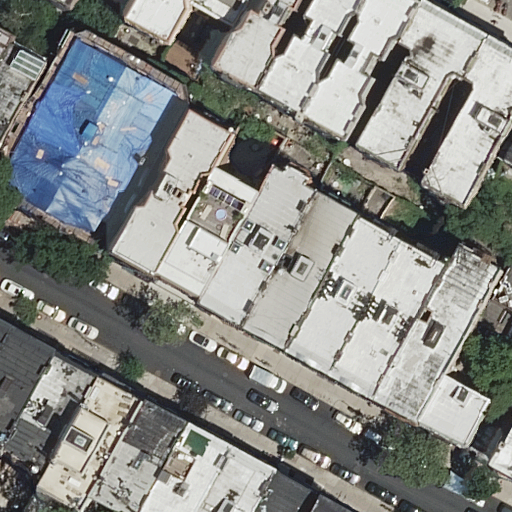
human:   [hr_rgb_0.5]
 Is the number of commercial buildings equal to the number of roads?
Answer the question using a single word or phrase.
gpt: no

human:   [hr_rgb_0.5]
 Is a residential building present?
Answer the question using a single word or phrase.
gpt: yes

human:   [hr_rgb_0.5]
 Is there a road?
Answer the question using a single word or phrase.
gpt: yes

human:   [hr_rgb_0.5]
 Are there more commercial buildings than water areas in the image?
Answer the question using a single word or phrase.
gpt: no

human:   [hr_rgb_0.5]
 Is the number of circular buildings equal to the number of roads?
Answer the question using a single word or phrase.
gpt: no

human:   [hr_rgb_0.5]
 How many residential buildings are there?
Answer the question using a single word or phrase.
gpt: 32

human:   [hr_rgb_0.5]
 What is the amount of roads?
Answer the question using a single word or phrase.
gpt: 1

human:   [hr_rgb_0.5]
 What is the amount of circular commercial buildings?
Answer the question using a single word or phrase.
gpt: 0

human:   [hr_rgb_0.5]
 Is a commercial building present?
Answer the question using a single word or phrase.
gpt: no

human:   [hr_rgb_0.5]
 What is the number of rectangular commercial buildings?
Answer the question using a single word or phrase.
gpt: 0

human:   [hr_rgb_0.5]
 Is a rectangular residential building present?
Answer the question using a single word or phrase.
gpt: yes

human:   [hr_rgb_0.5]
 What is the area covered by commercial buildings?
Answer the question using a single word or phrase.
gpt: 0m2

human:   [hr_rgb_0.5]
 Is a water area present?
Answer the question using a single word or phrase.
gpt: no

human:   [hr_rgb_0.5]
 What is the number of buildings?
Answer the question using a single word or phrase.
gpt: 32

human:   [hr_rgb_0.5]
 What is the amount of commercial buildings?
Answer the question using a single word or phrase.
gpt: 0

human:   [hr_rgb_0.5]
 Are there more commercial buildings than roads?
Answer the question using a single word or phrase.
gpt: no

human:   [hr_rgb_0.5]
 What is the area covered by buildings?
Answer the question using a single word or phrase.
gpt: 5903m2

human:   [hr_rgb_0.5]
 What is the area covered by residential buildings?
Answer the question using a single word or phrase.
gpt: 5903m2

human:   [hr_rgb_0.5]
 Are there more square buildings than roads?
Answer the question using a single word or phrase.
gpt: no

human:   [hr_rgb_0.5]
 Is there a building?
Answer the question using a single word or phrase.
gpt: yes

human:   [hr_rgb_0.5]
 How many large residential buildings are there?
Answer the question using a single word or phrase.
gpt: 1

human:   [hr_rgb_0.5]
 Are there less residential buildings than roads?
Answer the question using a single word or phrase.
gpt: no

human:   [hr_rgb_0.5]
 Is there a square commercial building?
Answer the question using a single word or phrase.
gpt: no

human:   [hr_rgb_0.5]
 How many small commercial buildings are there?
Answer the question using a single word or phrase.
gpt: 0

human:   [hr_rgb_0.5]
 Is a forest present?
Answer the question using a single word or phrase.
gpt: no

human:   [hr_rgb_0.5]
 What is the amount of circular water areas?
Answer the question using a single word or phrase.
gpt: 0

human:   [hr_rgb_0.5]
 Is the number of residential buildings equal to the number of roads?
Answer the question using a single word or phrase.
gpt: no

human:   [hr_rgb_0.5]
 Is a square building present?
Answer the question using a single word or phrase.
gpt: no

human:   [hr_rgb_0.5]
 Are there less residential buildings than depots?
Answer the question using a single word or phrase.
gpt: no

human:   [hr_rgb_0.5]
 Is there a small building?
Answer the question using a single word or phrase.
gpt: yes

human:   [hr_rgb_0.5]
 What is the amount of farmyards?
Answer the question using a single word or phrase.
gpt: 0

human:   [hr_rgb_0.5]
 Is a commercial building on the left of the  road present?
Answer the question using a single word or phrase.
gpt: no

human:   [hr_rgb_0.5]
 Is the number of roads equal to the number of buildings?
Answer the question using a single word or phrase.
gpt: no

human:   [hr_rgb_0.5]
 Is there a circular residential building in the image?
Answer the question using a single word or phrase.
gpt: no

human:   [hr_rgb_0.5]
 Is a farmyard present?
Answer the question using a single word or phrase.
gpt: no

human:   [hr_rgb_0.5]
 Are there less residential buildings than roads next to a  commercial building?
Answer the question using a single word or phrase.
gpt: no

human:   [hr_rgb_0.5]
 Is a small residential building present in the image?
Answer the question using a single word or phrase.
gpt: yes

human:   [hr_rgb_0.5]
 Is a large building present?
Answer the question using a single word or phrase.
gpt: yes

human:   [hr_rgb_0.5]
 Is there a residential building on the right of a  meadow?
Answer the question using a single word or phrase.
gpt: no

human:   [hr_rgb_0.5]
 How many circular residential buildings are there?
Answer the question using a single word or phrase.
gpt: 0

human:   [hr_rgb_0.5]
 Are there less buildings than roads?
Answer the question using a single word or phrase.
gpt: no

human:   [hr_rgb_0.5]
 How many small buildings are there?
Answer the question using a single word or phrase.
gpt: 12

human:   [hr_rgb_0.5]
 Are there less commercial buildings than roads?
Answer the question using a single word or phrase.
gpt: yes

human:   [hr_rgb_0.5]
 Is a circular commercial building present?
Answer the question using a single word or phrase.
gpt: no

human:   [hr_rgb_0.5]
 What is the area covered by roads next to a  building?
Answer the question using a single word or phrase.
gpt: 0m2

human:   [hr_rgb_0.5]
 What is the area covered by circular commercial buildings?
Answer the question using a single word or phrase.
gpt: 0m2

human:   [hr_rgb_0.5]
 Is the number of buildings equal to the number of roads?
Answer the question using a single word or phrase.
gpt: no

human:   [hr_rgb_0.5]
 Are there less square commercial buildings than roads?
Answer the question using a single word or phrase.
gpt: yes

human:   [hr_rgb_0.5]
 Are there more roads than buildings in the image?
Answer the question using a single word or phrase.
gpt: no

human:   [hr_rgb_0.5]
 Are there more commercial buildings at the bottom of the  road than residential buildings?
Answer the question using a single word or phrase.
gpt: no

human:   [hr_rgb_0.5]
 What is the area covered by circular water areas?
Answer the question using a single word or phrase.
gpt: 0m2

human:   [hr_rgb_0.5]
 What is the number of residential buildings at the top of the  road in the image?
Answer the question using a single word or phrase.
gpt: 20

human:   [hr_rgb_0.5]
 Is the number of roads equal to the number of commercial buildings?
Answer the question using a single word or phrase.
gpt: no

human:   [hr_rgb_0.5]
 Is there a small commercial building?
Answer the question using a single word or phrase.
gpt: no

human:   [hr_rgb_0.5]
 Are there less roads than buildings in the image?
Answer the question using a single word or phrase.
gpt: yes

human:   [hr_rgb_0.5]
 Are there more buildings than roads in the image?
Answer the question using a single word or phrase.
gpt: yes

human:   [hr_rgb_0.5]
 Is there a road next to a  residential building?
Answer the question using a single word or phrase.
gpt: yes

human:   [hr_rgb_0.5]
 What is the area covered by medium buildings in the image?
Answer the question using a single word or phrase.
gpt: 4568m2

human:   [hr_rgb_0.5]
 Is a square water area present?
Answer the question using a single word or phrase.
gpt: no

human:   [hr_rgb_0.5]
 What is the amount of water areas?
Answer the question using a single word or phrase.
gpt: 0

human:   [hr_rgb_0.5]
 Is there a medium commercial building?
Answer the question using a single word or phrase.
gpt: no

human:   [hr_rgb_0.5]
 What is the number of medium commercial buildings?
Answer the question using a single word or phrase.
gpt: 0

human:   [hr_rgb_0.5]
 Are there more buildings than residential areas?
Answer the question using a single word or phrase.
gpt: yes

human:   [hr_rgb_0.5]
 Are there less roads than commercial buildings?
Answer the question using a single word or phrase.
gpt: no